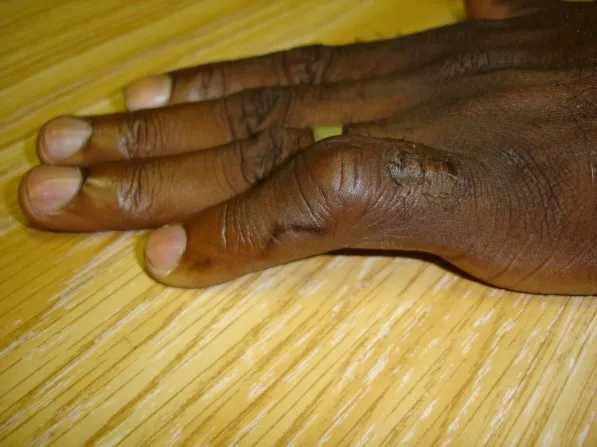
Follow-up photo of fifth digit 6 weeks after initiation of anti-tuberculous therapy.
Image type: medical_photograph (skin_photograph)